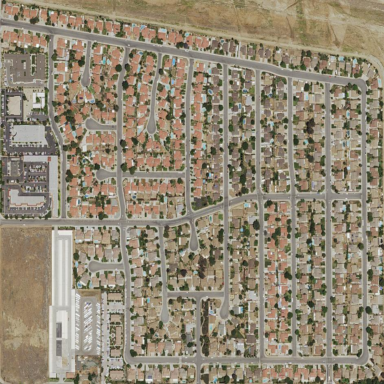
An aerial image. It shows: This residential area consists of single-family homes.